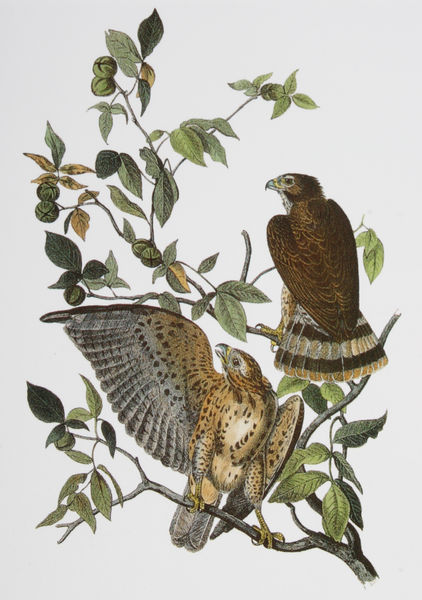
Titel: Broad-winged Hawk from Audubons "The Birds of America"
Künstler: Robert Havell Jr
Standort: London
Institution: British Library
Schlagwörter: adler, baum, blätter, falke, flügel, kopf, schatten, vogel, weiß, grün, ocker, sitzen, äste, braun, bunt, grau, hintergrund, rücken, schwarz, vordergrund, zeichnung, blick, blüten, tier, tiere, muster, augen, federn, gefieder, taube, ast, natur, vogle, vögel, zweige, auge, gold, paar, blatt, frucht, früchte, schwanz, farbig, füße, japan, rückenansicht, papier, schnabel, zwei, studie, farbe, olive, detail, vert, yeux, streifen, bauch, warten, punkte, pärchen, kreuz, zweig, greifen, tupfen, gespreizt, krallen, schnäbel, ruf, china, knospe, knospen, stark, habicht, schwingen, vorderansicht, stoß, kralle, brustansicht, jagt, geöffnet, schrei, aigle, bois, nüsse, buntstift, naturstudie, biologie, zoologie, oiseau, fruit, bussard, greifvögel, plume, eichel, oiseaux, merian, feuilles, raubvogel, ailes, teiere, branche, flüge, falken, faucon, tête, feuille, fruits, schäbel, branches, bussarde, raubvögel, voerderansicht, plumes, rpckenansicht, pattes, queue, bussarf, bec, griffe, biologoe, zichung, épervier, serres, pâtes